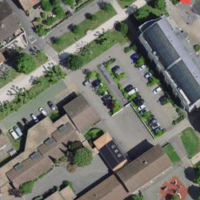
EUNIS habitat code: 54
Species observed at this site:
Juglans regia
Convolvulus arvensis